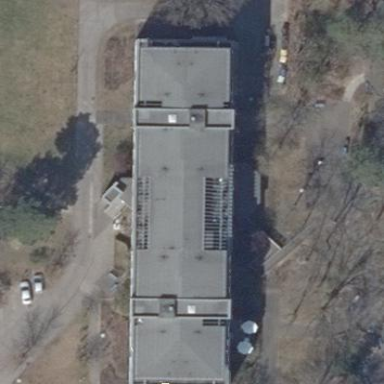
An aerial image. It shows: Residential building that serves as nursing home.